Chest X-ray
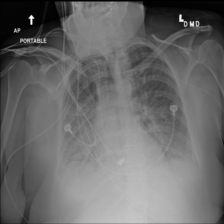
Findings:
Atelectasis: negative
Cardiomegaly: negative
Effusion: negative
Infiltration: negative
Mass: negative
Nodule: negative
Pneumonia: negative
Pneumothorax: negative
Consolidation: negative
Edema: positive
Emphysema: negative
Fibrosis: negative
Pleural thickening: negative
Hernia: negative